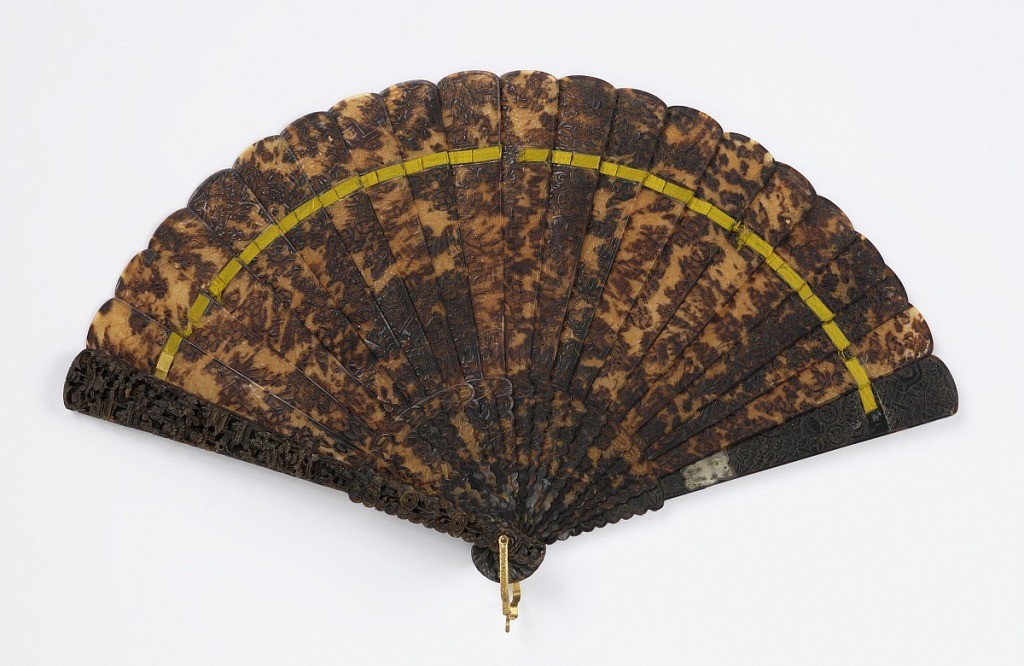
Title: Brisé fan
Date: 1840–60
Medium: Carved tortoise shell sticks, silk ribbon
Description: Brisé fan of tortoise shell with gold silk ribbon. Sticks carved in low relief with an all-over design of small medallions. Guards elaborately carved in high relief with chinoiserie designs.